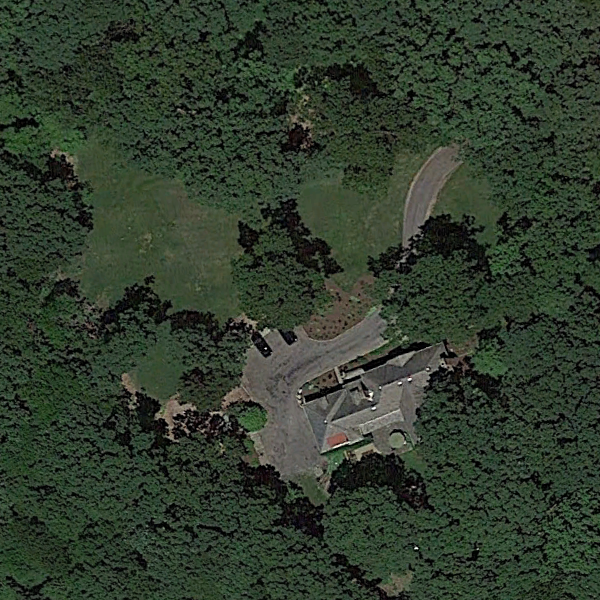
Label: SparseResidential